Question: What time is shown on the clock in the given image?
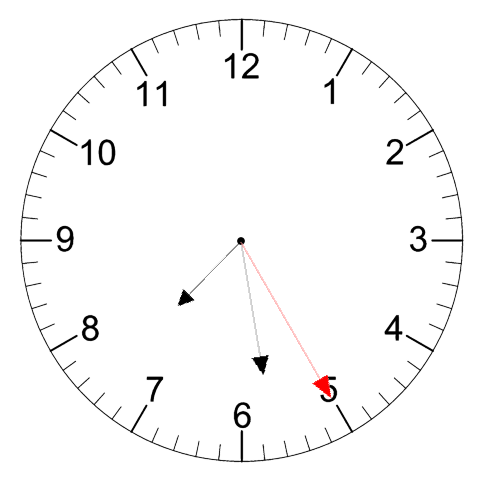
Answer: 07:28:25